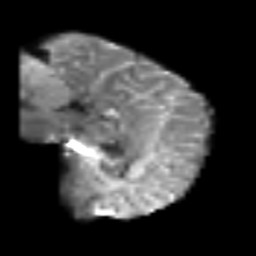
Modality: T2w
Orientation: sagittal
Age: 39
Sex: female
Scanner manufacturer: siemens
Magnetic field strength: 3 T
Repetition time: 6.1 s
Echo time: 0.101 s